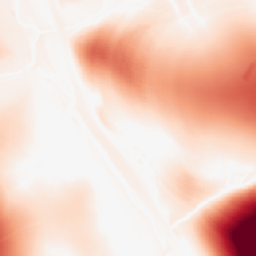
Category: morphological
Decomposition family: tophat
Decomposition parameters: size: 100
mode: white
Upsampling method: area
Upsampling parameters: scale: 4
Upsampling scale: 4